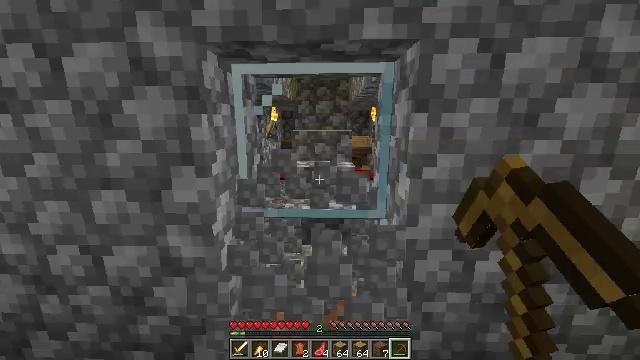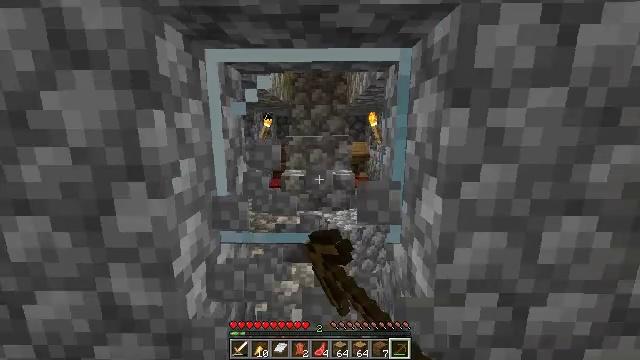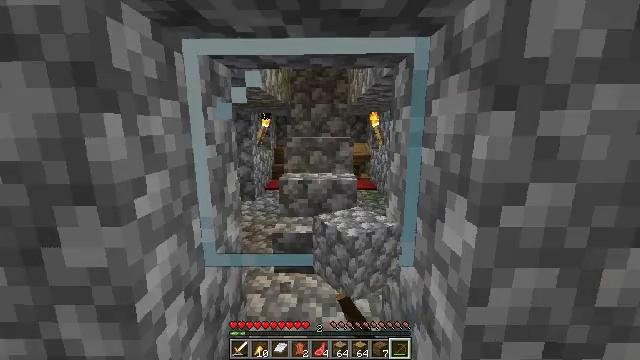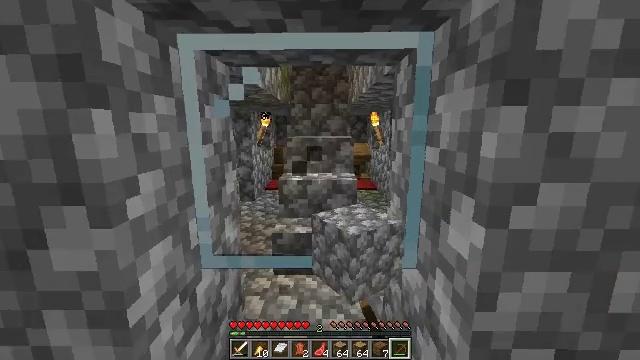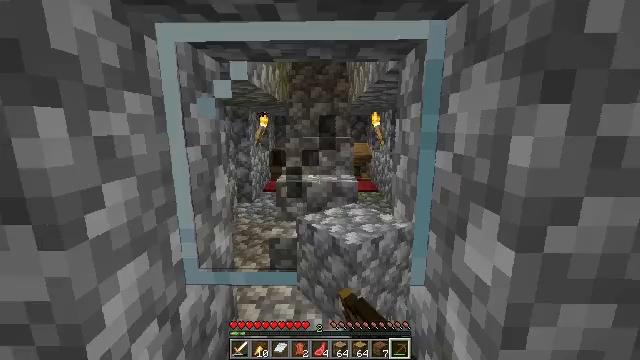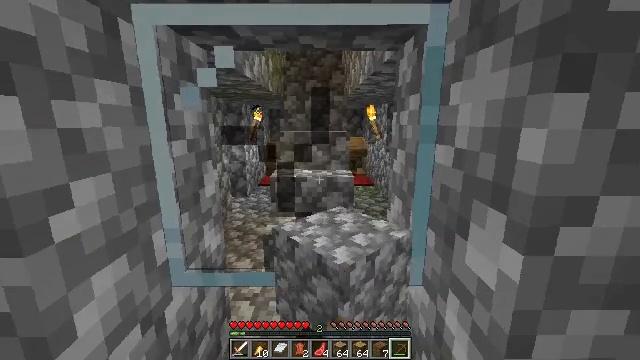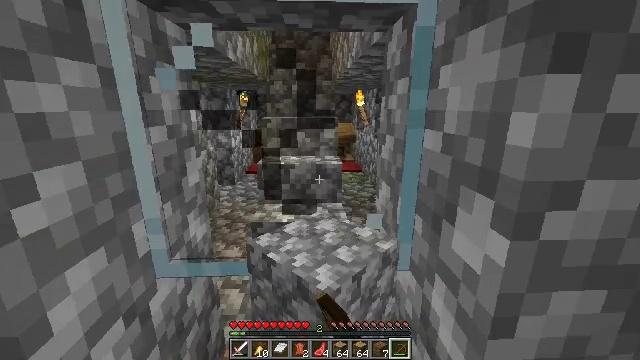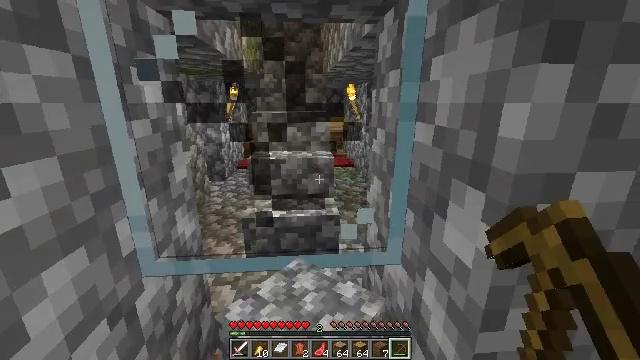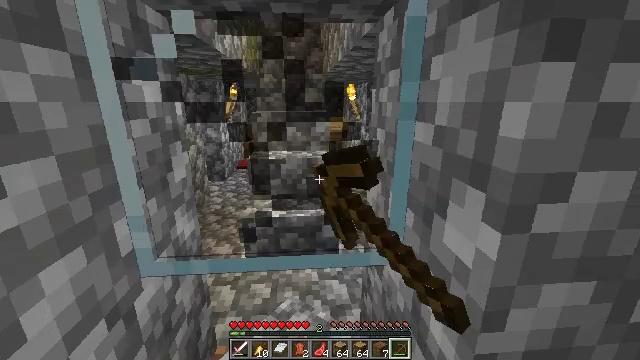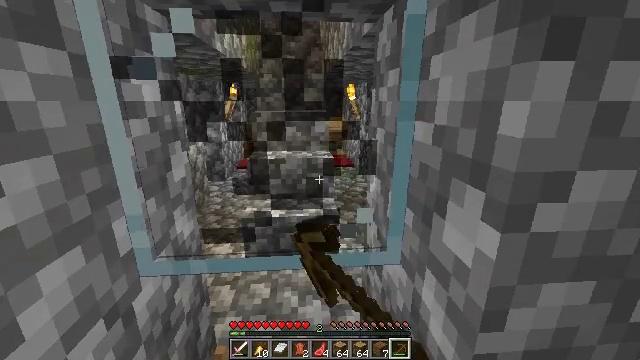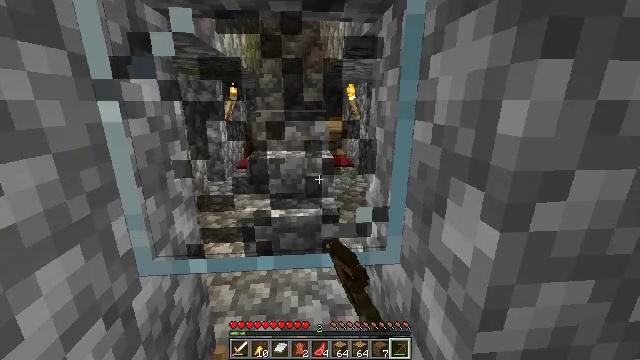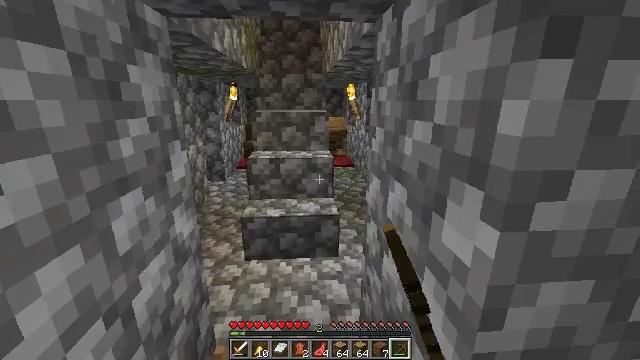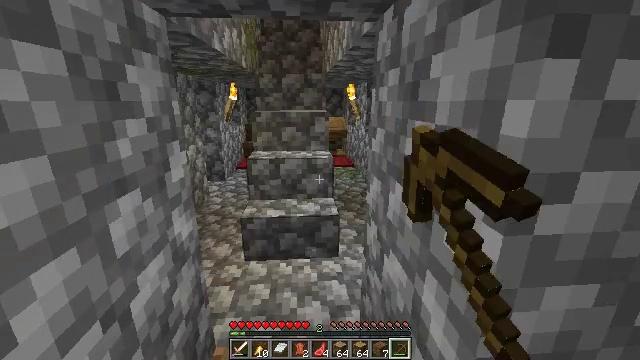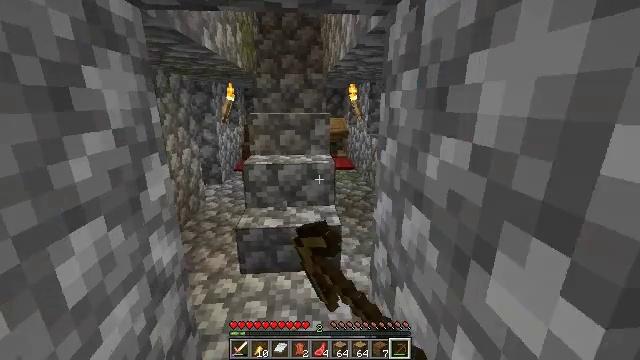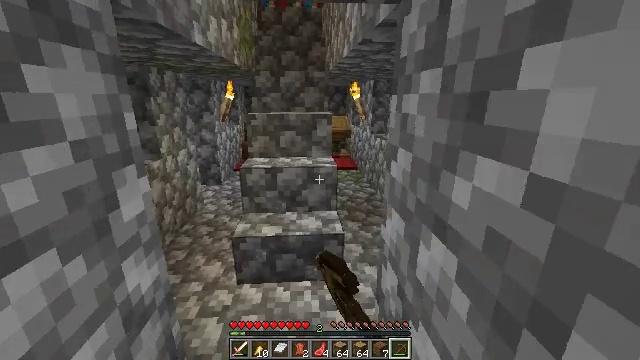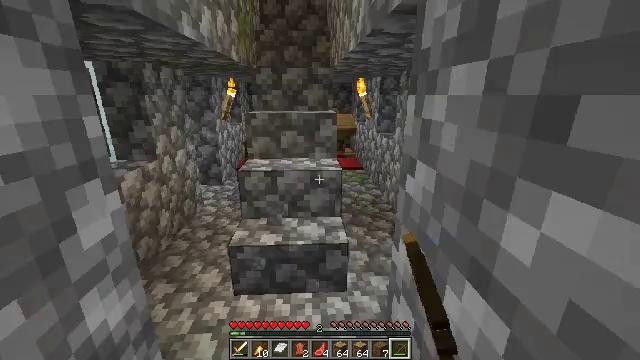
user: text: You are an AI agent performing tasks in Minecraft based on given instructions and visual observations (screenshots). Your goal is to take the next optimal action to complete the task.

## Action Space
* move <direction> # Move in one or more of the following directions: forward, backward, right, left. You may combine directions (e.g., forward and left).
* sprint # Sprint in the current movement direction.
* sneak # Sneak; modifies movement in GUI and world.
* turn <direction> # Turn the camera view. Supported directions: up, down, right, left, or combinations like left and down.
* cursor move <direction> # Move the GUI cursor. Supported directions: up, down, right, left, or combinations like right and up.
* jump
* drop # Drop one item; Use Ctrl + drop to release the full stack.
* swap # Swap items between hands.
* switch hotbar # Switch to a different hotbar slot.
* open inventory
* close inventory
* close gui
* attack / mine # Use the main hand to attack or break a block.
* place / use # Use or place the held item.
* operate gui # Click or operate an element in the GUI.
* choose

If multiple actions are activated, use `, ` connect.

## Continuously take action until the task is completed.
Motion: motion action
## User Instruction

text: Collect fragments by breaking the glass pane.
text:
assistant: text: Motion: move forward, turn right and up, attack / mine
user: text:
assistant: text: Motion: move forward, attack / mine
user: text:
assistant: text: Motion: attack / mine
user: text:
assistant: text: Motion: attack / mine
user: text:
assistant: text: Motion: turn down, attack / mine
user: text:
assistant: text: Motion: turn right and down, attack / mine
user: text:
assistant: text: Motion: turn right and down, attack / mine
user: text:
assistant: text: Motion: attack / mine
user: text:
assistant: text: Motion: attack / mine
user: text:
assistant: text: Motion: attack / mine
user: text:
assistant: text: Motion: attack / mine
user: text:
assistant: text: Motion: move forward, attack / mine
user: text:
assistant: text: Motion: move forward, attack / mine
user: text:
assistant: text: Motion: move forward, attack / mine
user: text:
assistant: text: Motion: move forward, turn left, attack / mine
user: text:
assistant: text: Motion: attack / mine